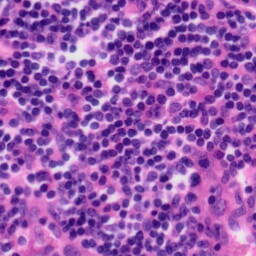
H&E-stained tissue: Tonsil